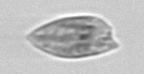
Label: Prorocentrum_dentatum